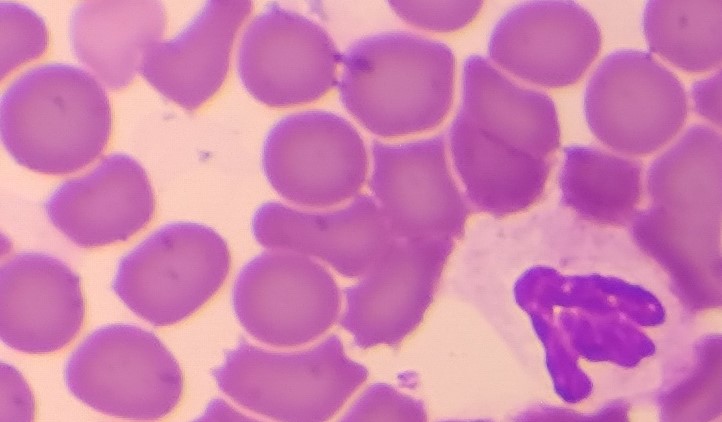
White blood cell type: Neutrophil